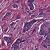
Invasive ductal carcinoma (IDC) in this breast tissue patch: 1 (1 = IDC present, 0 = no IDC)